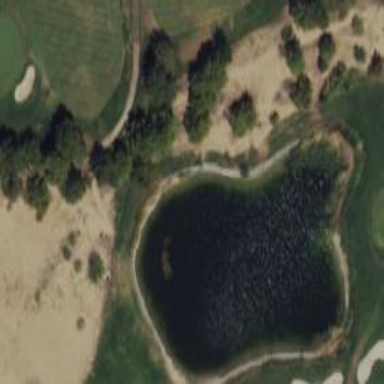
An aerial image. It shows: Area with grass used as rough in golf course.